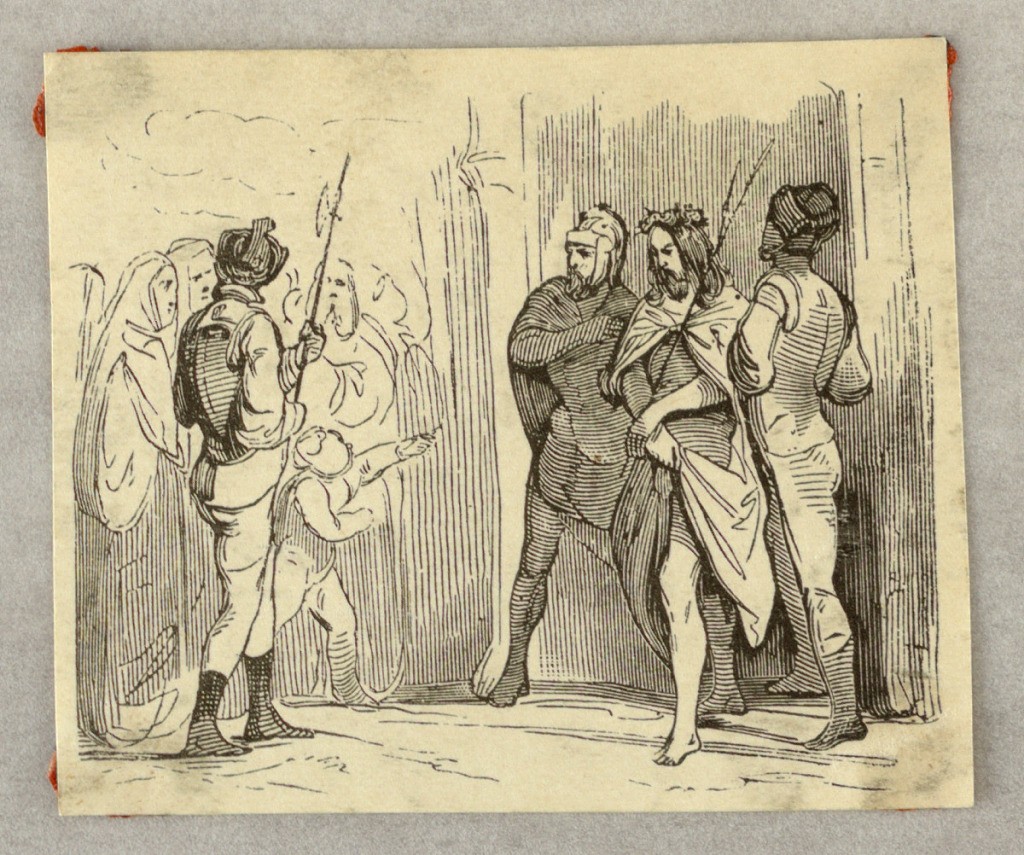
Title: Ecce Homo
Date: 1840s
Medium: Wood engraving on paper
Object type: Print
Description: Pilate, Christ, and a soldier stand in the door of the palace. Another soldier and the crowd at left.